Aerial crown-view tile of a tropical tree (Barro Colorado Island, Panama), acquired 20250512:
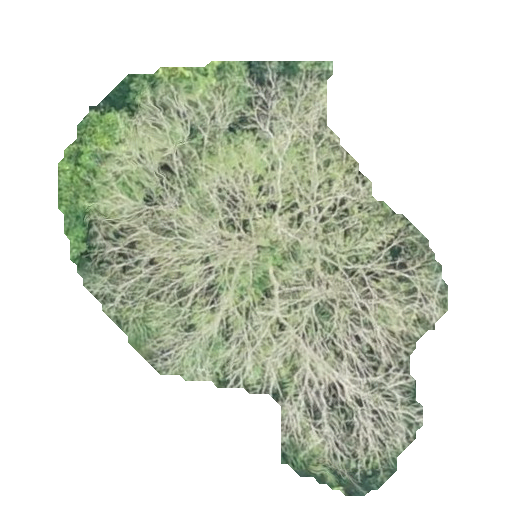
Species: Handroanthus guayacan
GBIF accepted scientific name: Handroanthus guayacan
Crown area: 156.208 m²